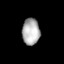
Tissue: lung
Cell type: Epithelial cells
Senescence score: 0.2082
Nuclear area (px): 460
Mean DAPI intensity: 174.896